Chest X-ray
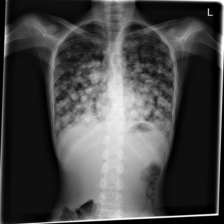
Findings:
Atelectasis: negative
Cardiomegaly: negative
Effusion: negative
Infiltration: positive
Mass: negative
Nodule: positive
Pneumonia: negative
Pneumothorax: negative
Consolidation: negative
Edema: negative
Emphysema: negative
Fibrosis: negative
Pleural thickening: negative
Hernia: negative